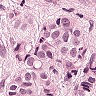
Metastatic tissue present: yes